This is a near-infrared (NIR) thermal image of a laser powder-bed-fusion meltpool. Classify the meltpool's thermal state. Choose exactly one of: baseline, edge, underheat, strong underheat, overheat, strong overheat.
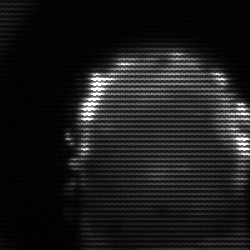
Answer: baseline